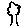
Label: tree